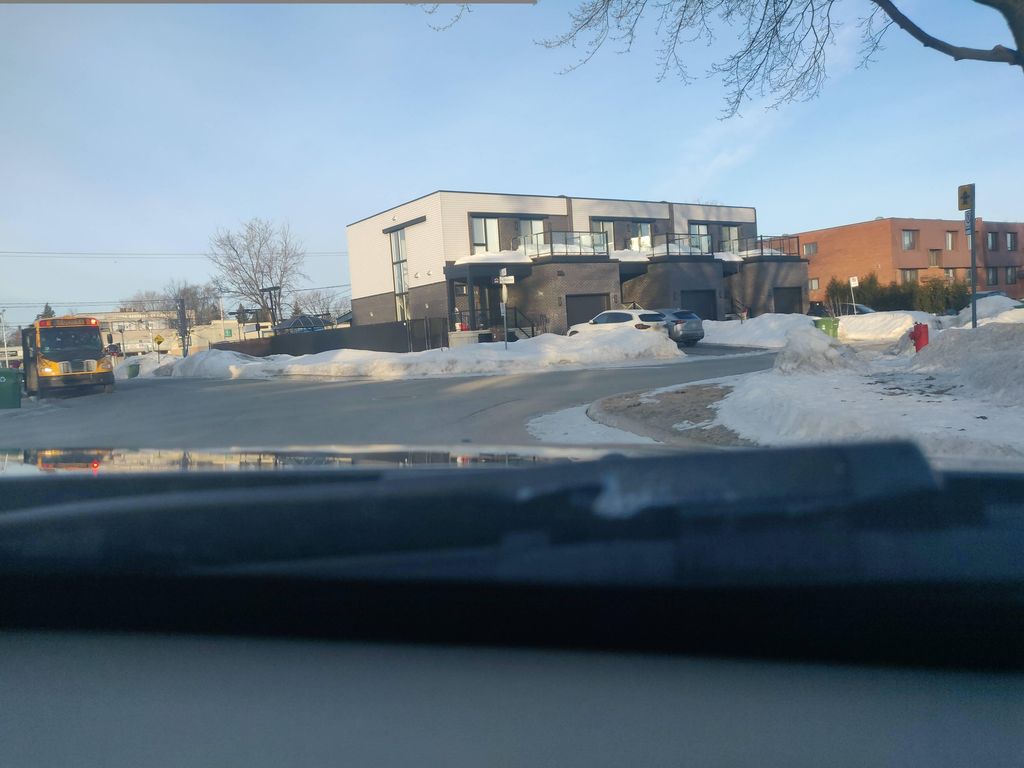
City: montreal